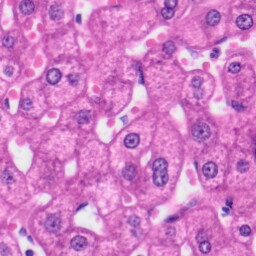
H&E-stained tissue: Liver